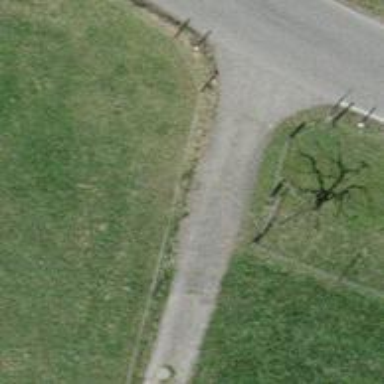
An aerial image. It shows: Compacted track with grade2 surface.